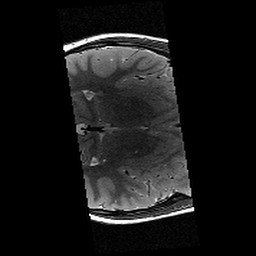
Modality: T2w
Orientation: axial
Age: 10
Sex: male
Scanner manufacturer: siemens
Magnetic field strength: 3 T
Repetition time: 9.23 s
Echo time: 0.067 s